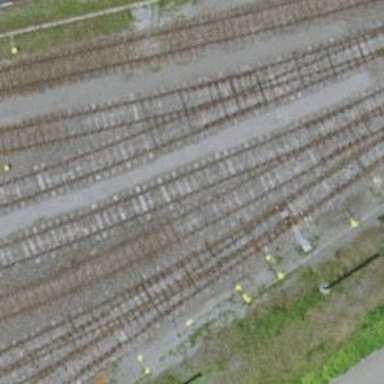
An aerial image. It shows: Rail yard with electrified contact lines for the trains.